Question: Thank you very much in advance for helping.
So I have hundreds of files and folders from which I'd like to remove the user: C850-108.
I can do this using Windows interface, but it'd take me days to do it in every file.
The reason I'd like to do this is because Cobian Backup tool can't have access to this files (Permission denied) and I think that user is the problem.
So I have Cygwin (bash) an PowerShell to help me in this tedious task.
I attach 3 screenshots:
1. Windows Security tab
2. PowerShell output of the command get-acl | format-list
3. Cygwin output of getfacl
I'm more experienced with bash, so I tried adding an user like this:
'''
setfacl.exe -m u:rafaelgp:rwx myfile
'''
Which apparently did nothing, but when I check with PowerShell, I saw that it actually worked and added a new user (rafaelgp) with the specified permissions. You can see this in the screenshots. So after this I lost some trust in Cygwin.
I've also tried deleting the user like this:
'''
setfacl.exe -d u:C850-108 myfile
'''
But I get the following message:
'''
setfacl: illegal acl entries
'''
So what can I do? As I said, I'm happy trying anything using bash or PowerShell.
Cheers!
UPDATE:
Screenshot of Musaab Al-Okaidi solution. There seems to be a problem with the '$file' parameter

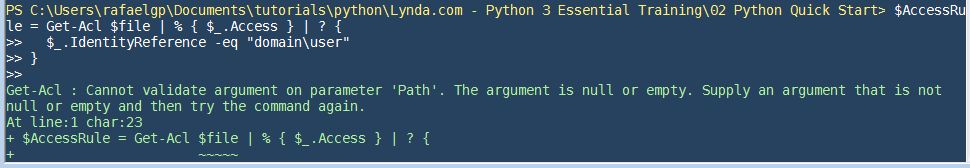
Answer: The simplest way would arguably be <URL>:
'''
icacls file /remove C850-180
'''
You can't remove permissions that were inherited from the parent folder with this, though. I suspect that this is the reason why 'setfacl' failed. Unfortunately the inheritance information is suppressed when you pipe the output of 'Get-Acl' into 'Format-List'. Try this instead:
'''
Get-Acl file | % { $_.Access } | ? { $_.IdentityReference -match 'C850-180' }
'''
The 'IsInherited' property will show you whether or not the ACL is inherited. If the ACL is inherited, you have to disable inheritance first before you can remove an ACL:
'''
icacls file /inheritance:d
'''
'icacls' is <URL> since Windows Server 2003 SP2.
You can apply this recursively to a folder tree by adding the option '/t':
'''
icacls C:\some
older\* /t /inheritance:d
icacls C:\some
older\* /t /remove C850-180
'''
Be advised, though, that it's a good idea to recursively disable inheritance as it will make managing permissions a nightmare. Depending on your folder structure it might be better to simply remove inheritance and that particular ACE from the parent folder:
'''
icacls C:\some
older /inheritance:d
icacls C:\some
older /remove C850-180
'''
The subfolders and files will automatically inherit their parent folder's changed permissions. If necessary you can enforce that by resetting permissions on subfolders and files:
'''
icacls C:\some
older\* /reset /t /c
'''